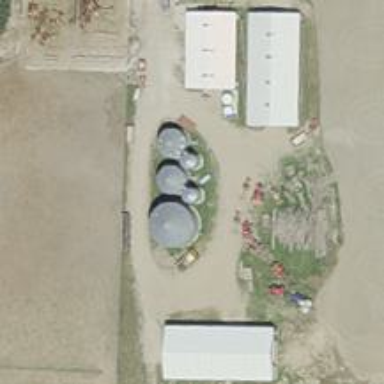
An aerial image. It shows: Silo.